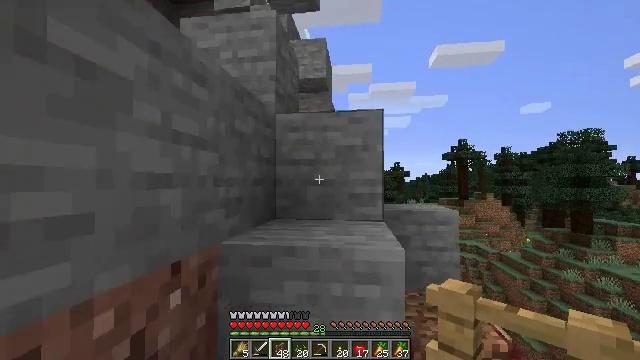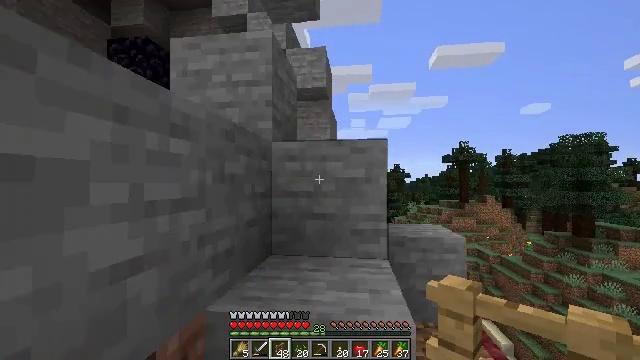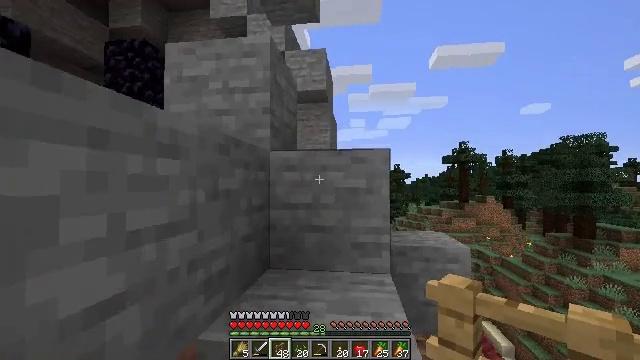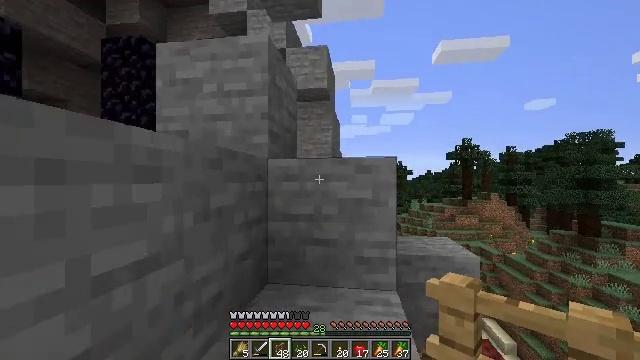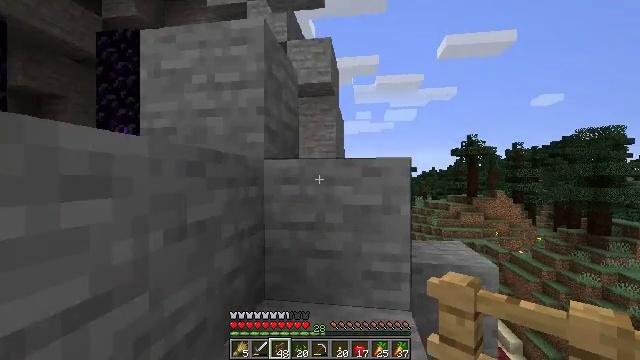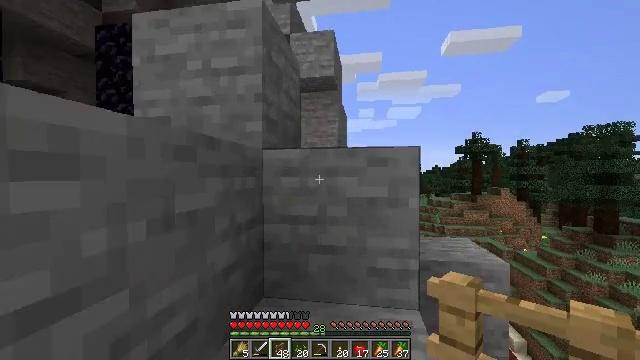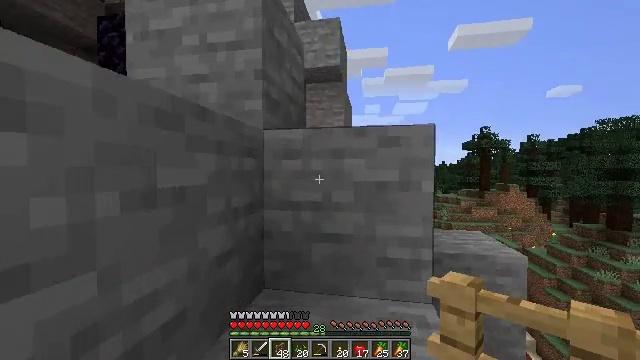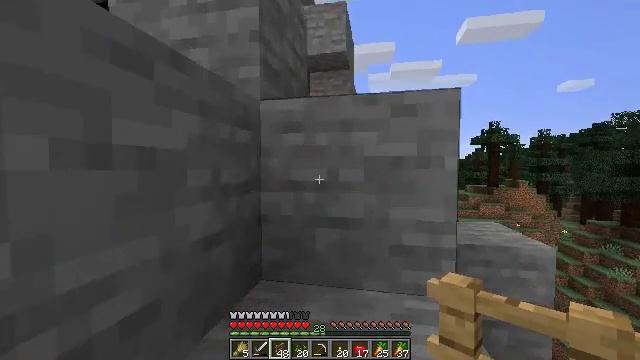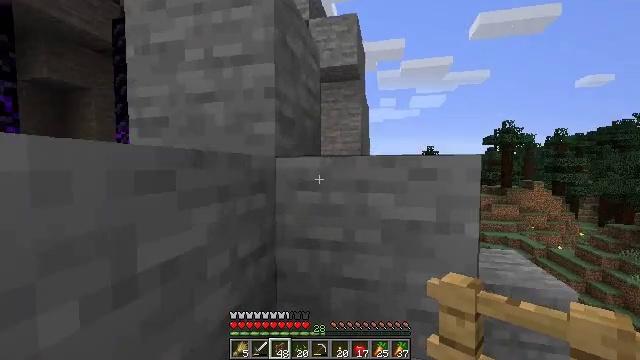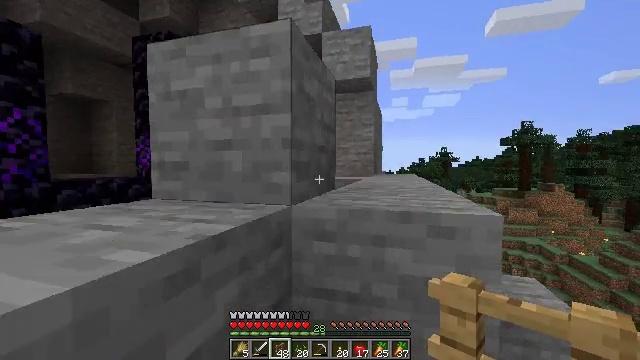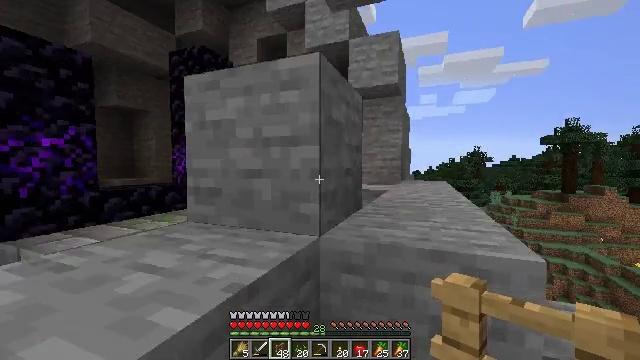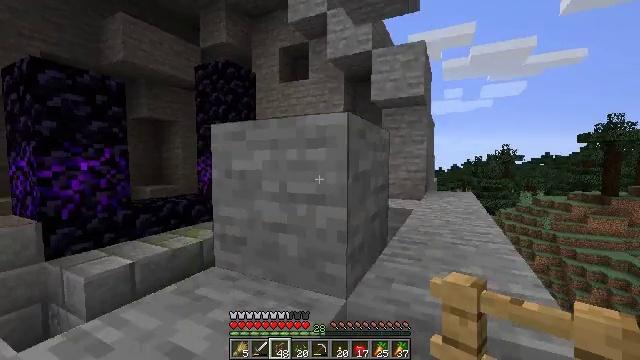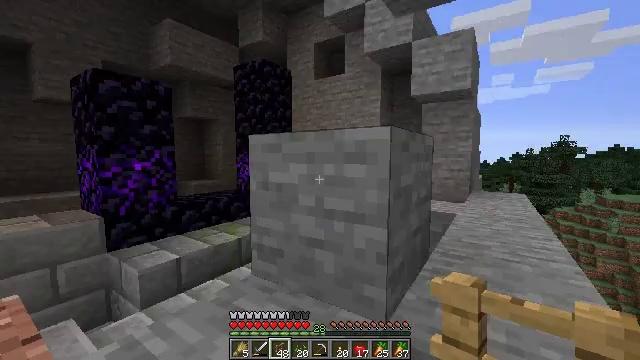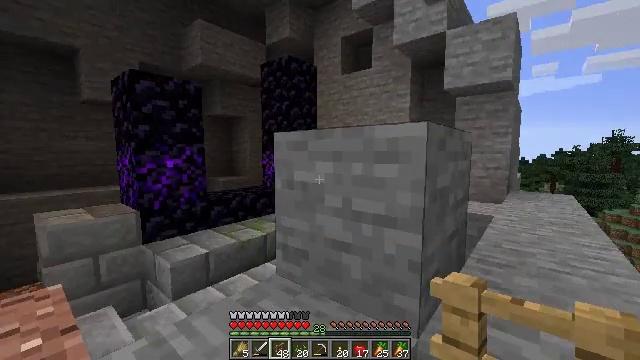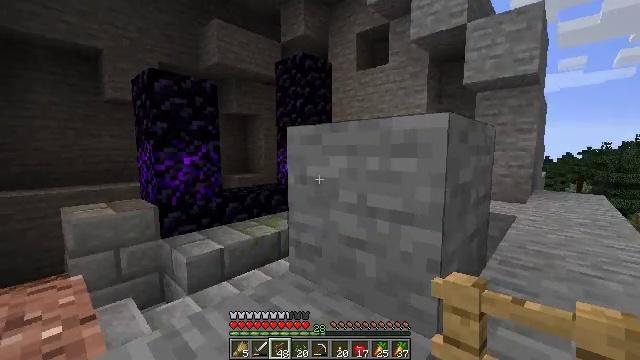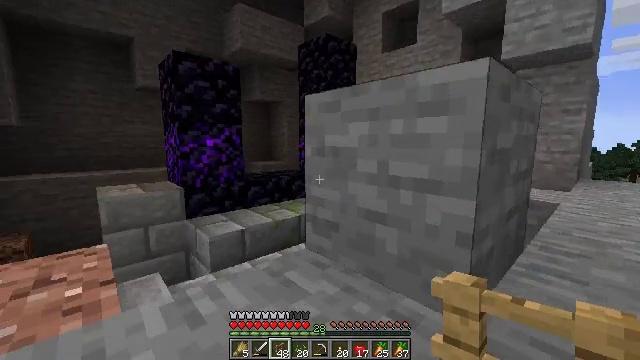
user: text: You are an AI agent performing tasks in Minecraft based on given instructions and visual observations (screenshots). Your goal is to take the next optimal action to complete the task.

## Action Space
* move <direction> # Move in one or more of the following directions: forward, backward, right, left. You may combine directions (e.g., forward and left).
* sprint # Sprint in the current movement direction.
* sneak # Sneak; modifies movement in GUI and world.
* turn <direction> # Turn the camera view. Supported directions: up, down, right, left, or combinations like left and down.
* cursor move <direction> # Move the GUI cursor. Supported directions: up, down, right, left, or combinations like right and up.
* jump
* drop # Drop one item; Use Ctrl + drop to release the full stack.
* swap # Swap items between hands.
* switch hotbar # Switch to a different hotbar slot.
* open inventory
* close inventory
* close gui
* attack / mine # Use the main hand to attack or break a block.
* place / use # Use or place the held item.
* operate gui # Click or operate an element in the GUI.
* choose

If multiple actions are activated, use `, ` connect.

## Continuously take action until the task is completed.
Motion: motion action
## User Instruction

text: Break the chest to retrieve items inside.
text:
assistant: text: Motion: move forward, jump
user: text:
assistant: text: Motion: move forward, jump
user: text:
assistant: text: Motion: move forward
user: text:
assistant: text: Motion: move forward
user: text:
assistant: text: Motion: move forward
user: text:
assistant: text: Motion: move forward, turn left
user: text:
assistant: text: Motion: move forward, turn left
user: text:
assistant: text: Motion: move forward, turn left, jump
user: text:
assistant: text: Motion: move forward, turn left, jump
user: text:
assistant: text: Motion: move forward, turn left, jump
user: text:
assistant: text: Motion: move forward, turn left
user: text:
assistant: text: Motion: move forward, turn left and down
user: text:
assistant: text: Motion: move forward, turn left
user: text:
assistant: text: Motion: move forward, turn left
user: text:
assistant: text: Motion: move forward, turn left and down
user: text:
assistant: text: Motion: move forward, turn left and down
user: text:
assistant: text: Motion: move forward, turn left and down
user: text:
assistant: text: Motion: move forward, turn left, jump
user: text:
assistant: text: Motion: move forward, jump
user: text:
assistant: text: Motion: move forward, jump
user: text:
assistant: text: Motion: move forward, jump
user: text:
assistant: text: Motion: move forward and move left
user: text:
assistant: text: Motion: move forward and move left
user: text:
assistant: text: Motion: move forward and move left
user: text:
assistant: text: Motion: move forward and move left
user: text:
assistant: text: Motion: move forward and move left
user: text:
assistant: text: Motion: move forward and move left, turn down
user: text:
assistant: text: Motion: move forward and move left, turn down
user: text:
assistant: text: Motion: move forward and move left, turn left and down
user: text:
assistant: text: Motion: move forward